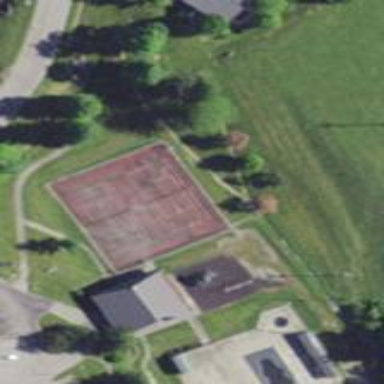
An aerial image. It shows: Basketball court on leisure land pitch.